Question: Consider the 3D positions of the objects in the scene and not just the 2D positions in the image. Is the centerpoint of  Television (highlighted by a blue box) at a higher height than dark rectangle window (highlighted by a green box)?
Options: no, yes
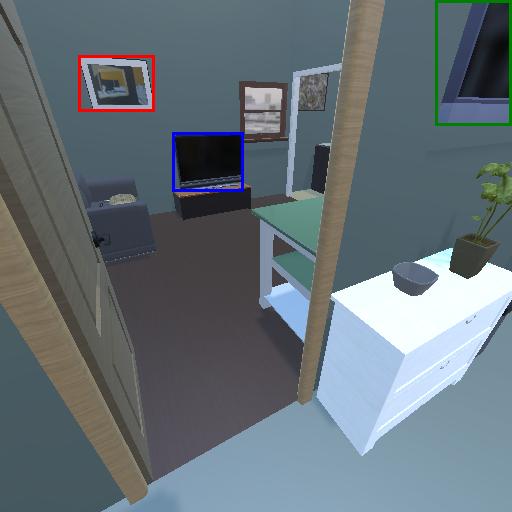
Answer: no